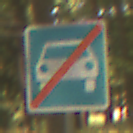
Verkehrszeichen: EndeKraftfahrstrasse
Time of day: Midday
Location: Outdoor (Nature)
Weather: PartlyCloudy
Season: NotSpecified
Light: Natural